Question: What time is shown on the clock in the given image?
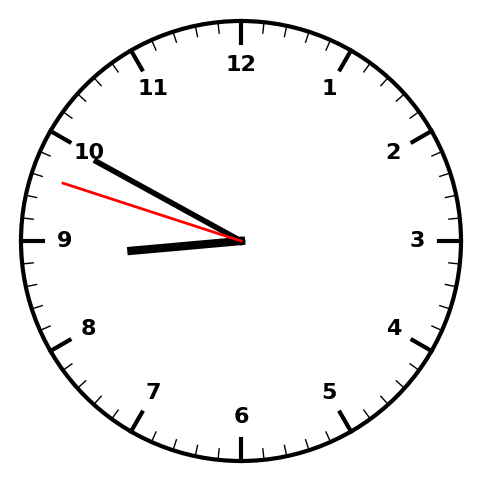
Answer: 08:49:48